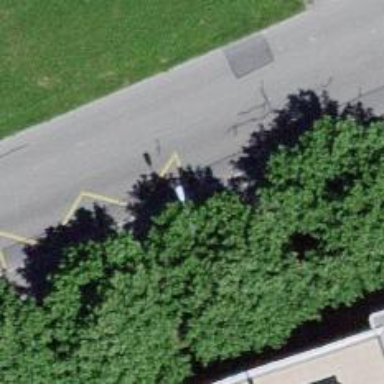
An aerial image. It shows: Bus stop with platform for public transport.